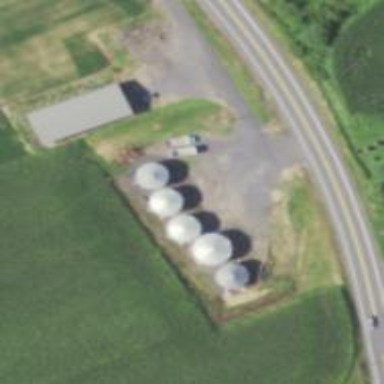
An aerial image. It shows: Silo.